Question: Each column has a fixed width of 200px with a 20px margin.
The top-left box and the columns have variable height.
Like this

Tor Valamo kindly provided an <URL>, but I cant centre the layout, as it uses 'position: absolute'.
How can I do it? I know that using a table with colspan and rowspan the answer to this problem is trivial, but I would like to avoid table-based layout like the plague!
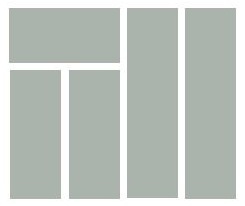
Answer: Not sure I understand exactly what you're asking, but something like this...?
'''
<div style="float: left;">
<div style="width: 420px;">top</div>
<div style="width: 200px; float: left;">bottom left</div>
<div style="width: 200px; float: left;">bottom right(ish)</div>
<div style="clear: both;"></div>
</div>
<div style="width: 200px; float: left;">big left box</div>
<div style="width: 200px; float: left;">big right box</div>
'''